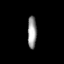
Tissue: prostate
Cell type: T cells
Senescence score: 0.298
Nuclear area (px): 282
Mean DAPI intensity: 153.387